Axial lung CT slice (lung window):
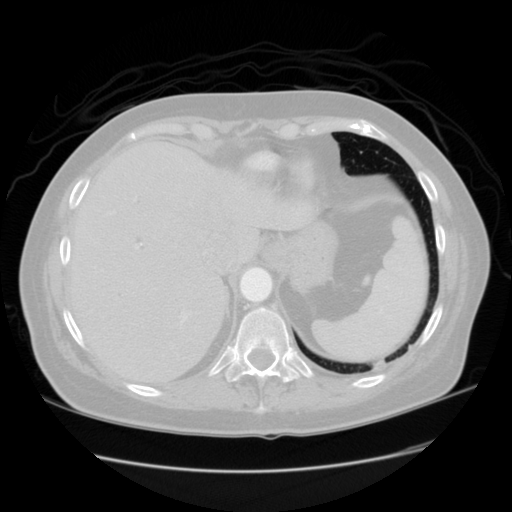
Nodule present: no